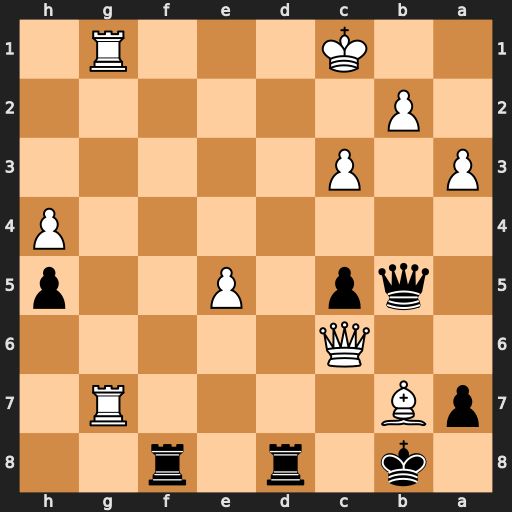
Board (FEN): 1k1r1r2/pB4R1/2Q5/1qp1P2p/7P/P1P5/1P6/2K3R1
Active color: b
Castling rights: -
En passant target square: -
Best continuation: Rf1+ Rxf1 Qxf1+ Kc2 Qd1#